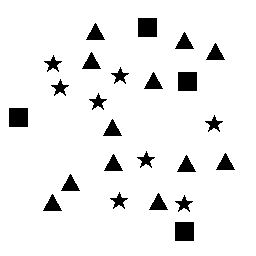
Squares: 4
Triangles: 12
Stars: 8
Total shapes: 24